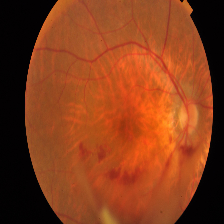
Diabetic retinopathy grade: Proliferative DR